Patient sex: F
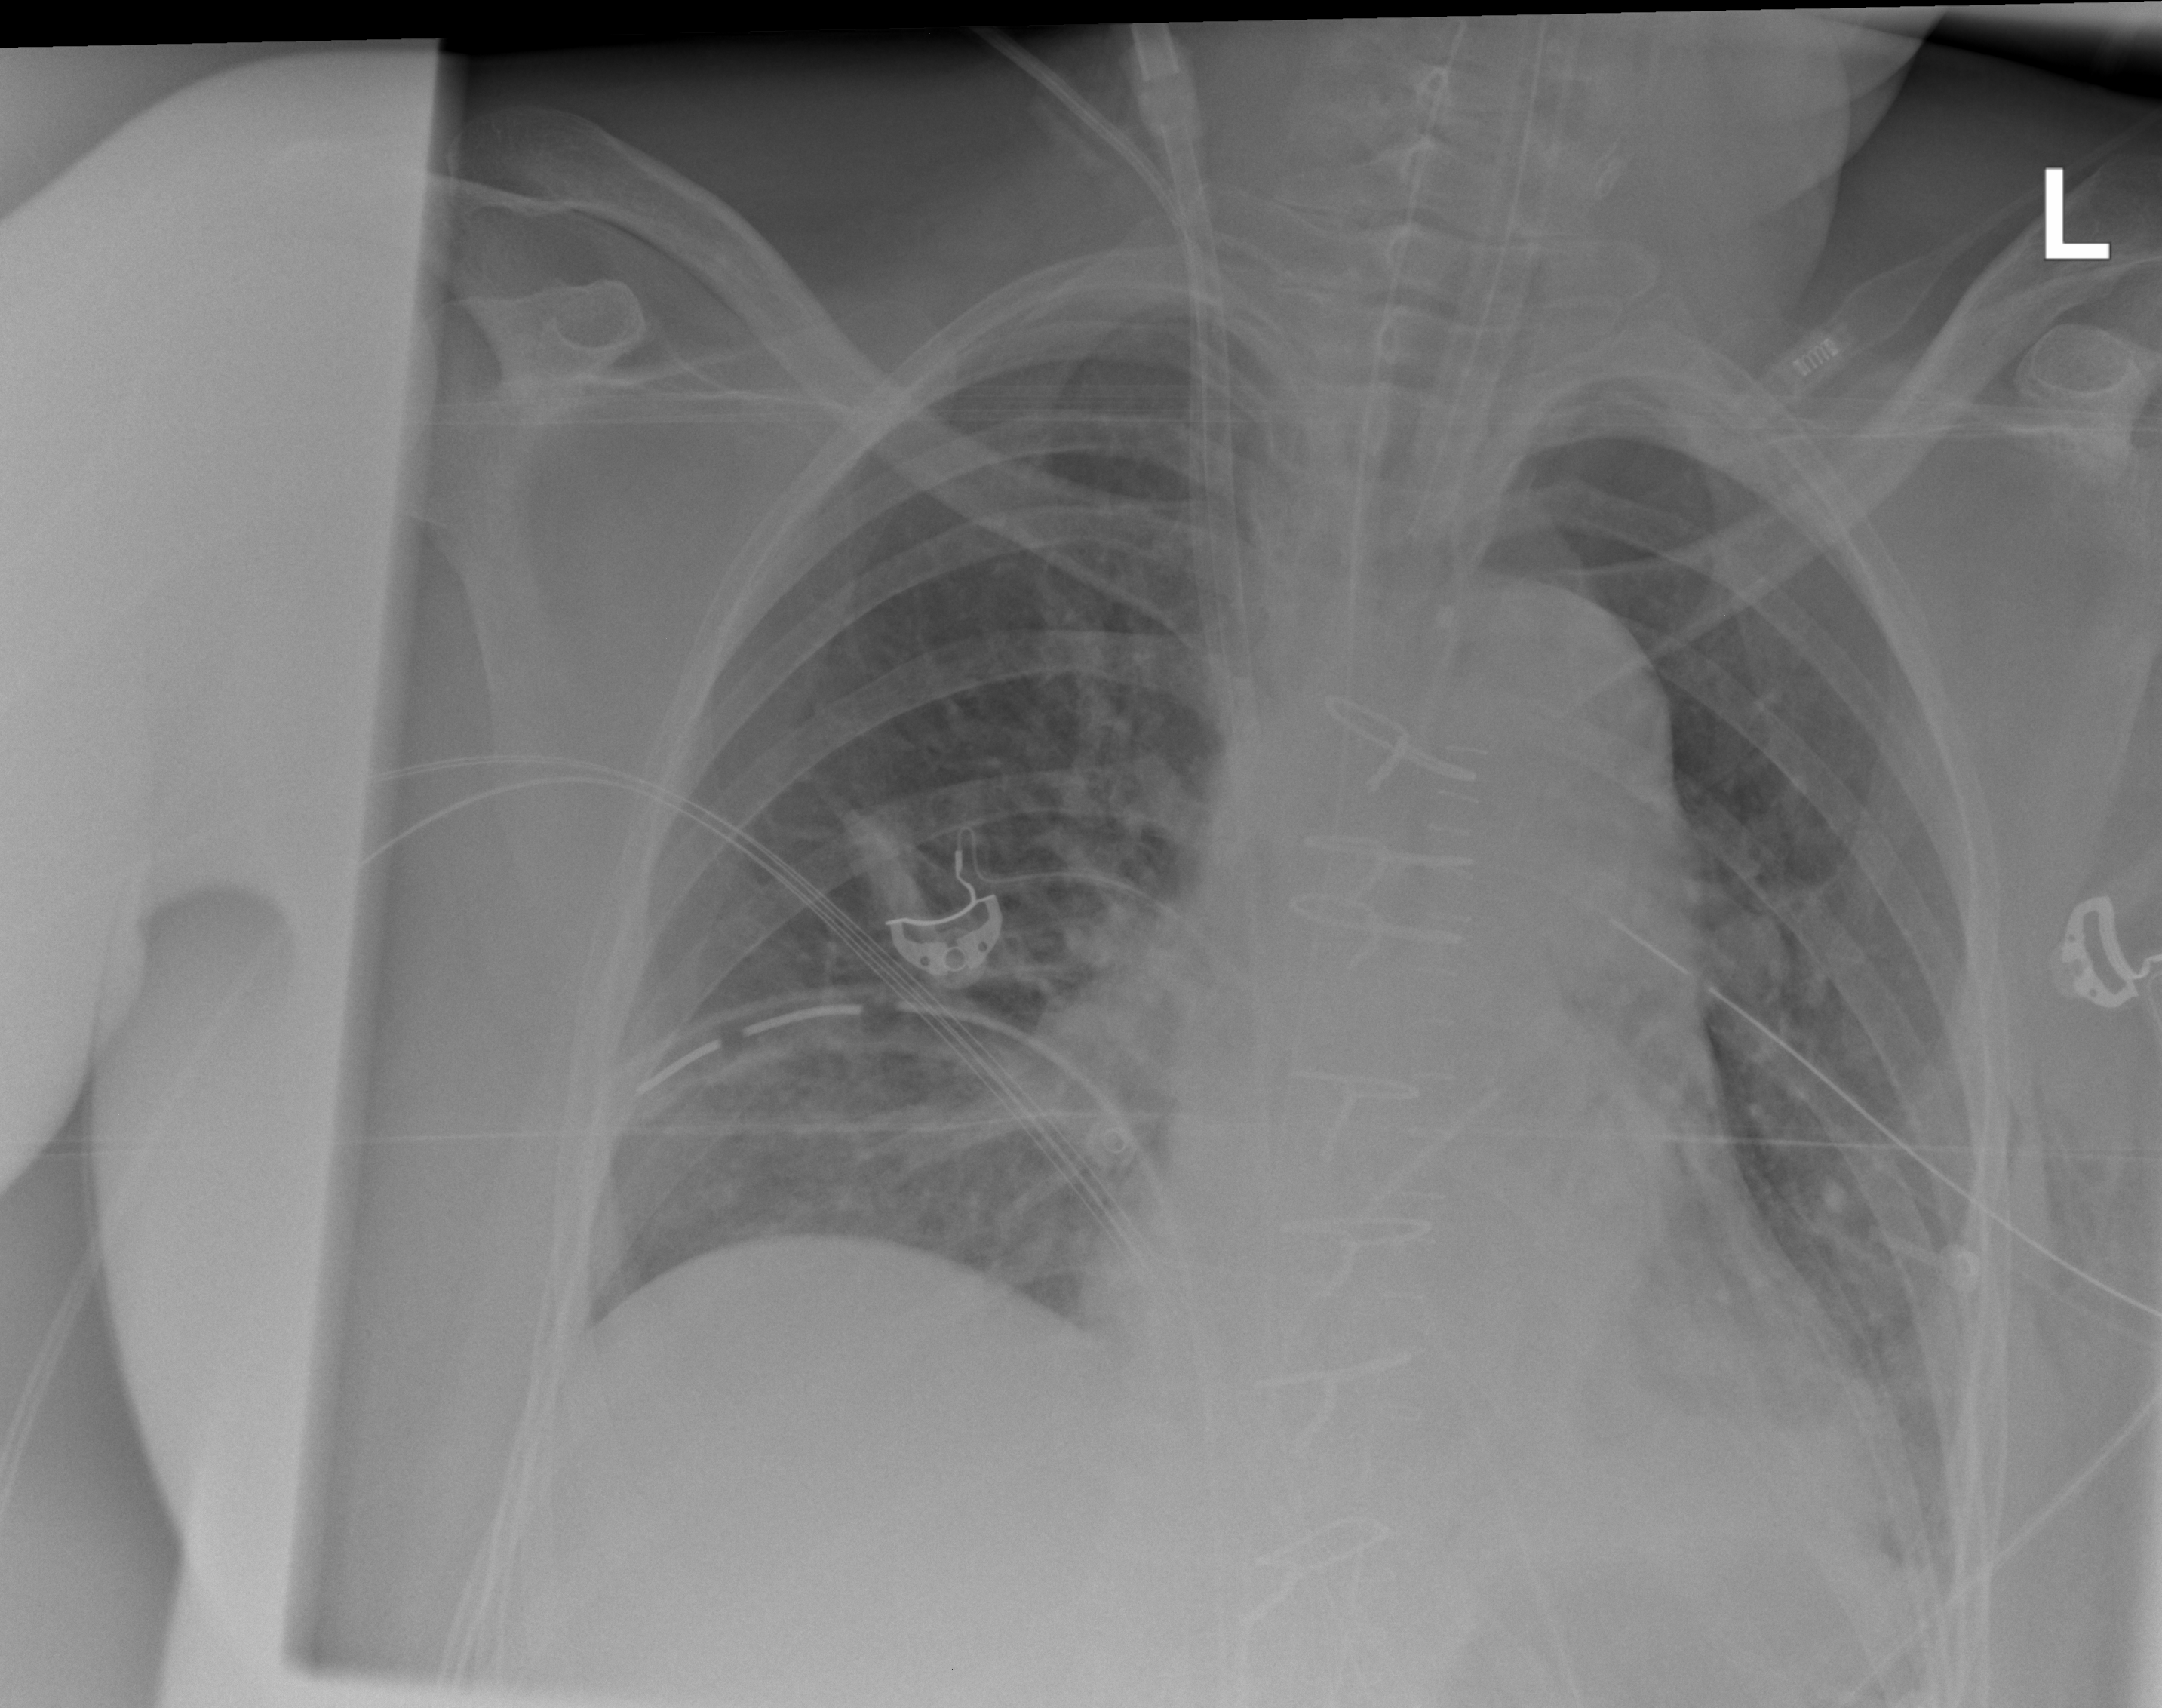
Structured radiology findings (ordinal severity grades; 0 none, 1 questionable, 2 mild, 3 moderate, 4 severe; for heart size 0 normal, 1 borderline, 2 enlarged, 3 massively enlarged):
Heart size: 0
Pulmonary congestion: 0
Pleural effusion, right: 0
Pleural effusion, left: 1
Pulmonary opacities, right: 0
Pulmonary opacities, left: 0
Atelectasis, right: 2
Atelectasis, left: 2